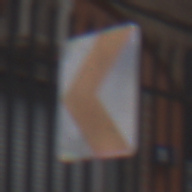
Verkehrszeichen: RichtungstafelnInKurvenKleinRechts
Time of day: MorningAfternoon
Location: Outdoor (Urban)
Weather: Overcast
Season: NotSpecified
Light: Natural